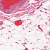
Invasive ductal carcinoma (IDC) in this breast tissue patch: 0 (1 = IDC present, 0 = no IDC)